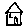
Label: house